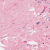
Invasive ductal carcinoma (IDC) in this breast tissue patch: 0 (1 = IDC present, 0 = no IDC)